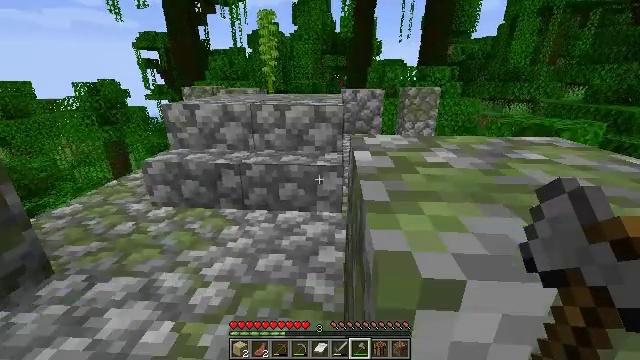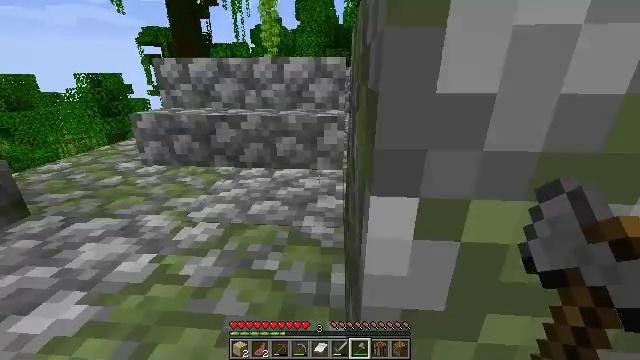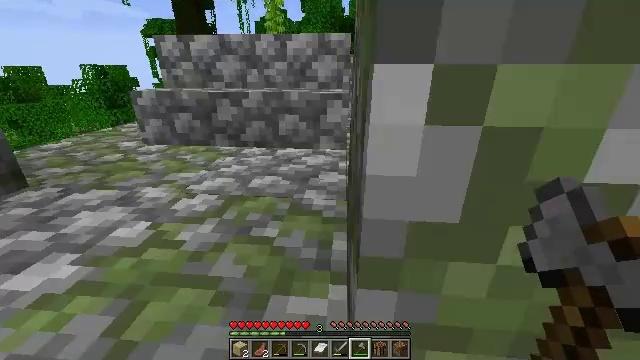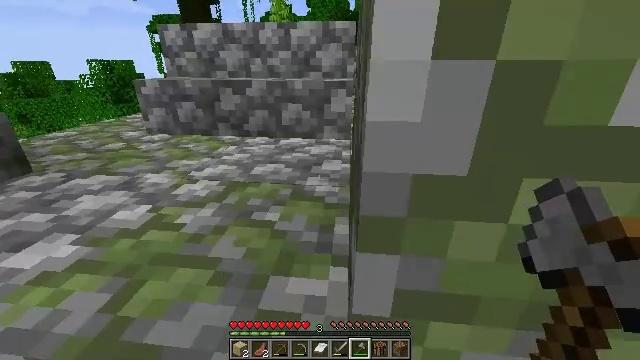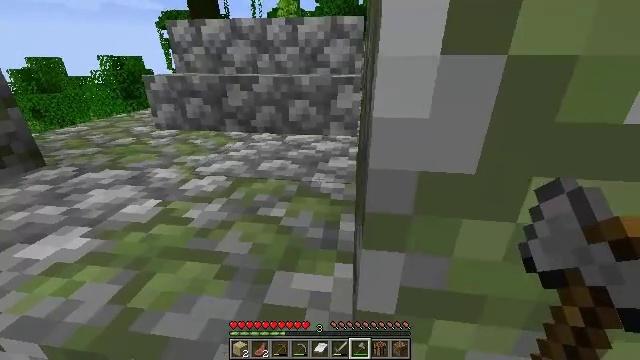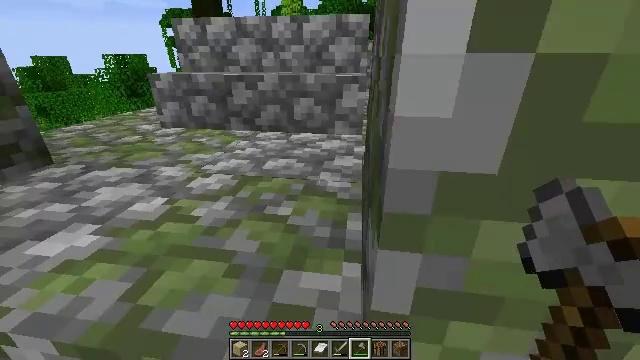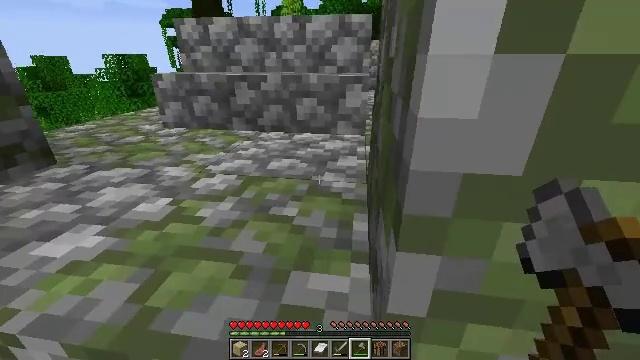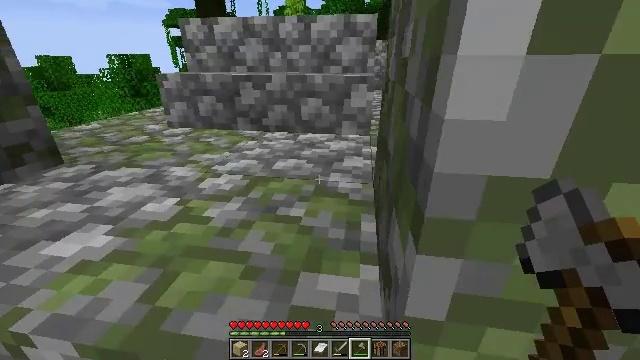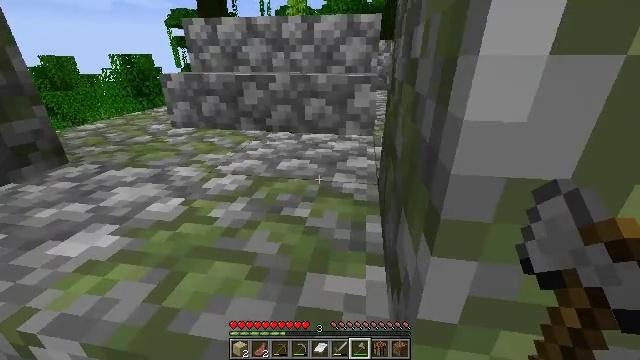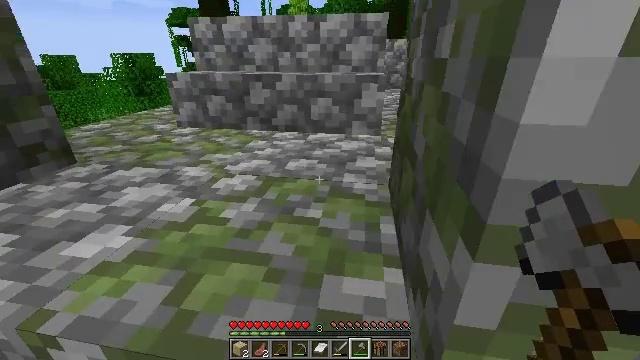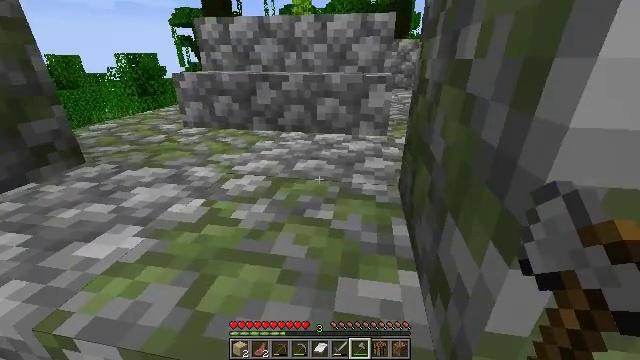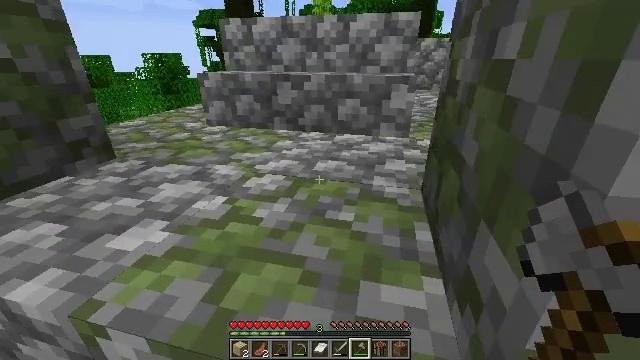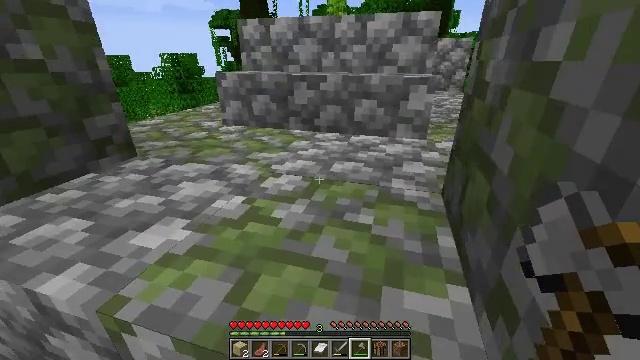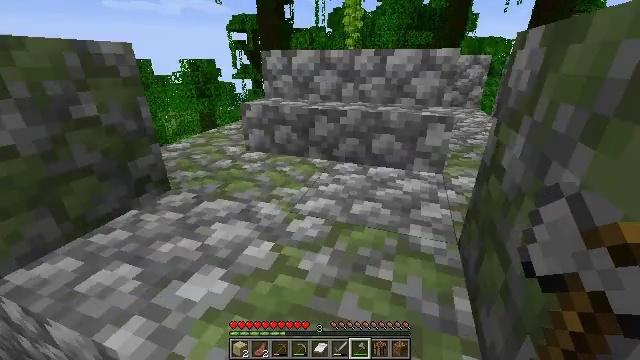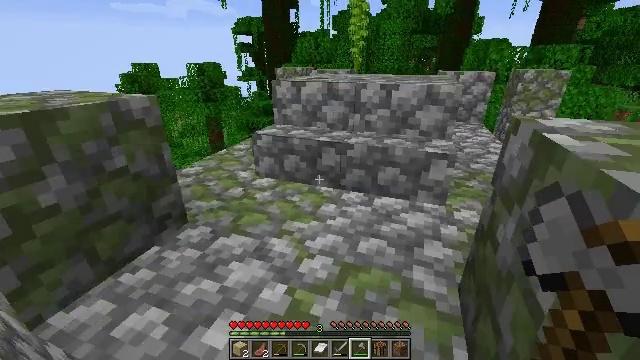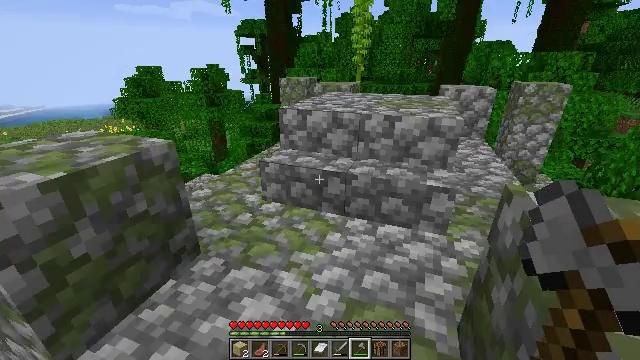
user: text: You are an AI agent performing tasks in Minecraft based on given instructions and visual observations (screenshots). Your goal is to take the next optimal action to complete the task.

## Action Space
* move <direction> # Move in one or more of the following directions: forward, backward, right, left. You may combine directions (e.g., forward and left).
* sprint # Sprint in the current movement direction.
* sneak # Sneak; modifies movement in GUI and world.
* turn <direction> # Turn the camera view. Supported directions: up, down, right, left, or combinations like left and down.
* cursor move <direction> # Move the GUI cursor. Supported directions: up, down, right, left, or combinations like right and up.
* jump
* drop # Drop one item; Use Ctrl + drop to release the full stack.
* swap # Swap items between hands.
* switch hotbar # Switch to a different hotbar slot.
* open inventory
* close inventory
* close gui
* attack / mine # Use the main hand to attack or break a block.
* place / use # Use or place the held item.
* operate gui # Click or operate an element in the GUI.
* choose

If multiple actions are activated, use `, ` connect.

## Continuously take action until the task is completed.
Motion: motion action
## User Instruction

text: Collect some bamboo.
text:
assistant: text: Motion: move forward, jump
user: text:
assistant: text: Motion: move forward, turn left and down, jump
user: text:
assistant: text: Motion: move forward, turn left
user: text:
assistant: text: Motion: move forward, turn left
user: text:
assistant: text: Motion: move forward
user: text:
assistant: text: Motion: move forward
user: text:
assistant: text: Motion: move forward
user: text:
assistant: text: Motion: move forward
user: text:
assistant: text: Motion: move forward
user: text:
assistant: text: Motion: move forward
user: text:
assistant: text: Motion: move forward, turn left
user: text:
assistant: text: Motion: move forward, turn left
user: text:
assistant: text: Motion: move forward, turn left, jump
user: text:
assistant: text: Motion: move forward, jump
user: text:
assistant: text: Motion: move forward, jump
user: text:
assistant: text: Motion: move forward, jump
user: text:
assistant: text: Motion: move forward, jump
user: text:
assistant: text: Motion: move forward, jump
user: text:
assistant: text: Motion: move forward, turn right, jump
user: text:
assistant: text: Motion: move forward, turn right, jump
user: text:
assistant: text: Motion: move forward, turn right, jump
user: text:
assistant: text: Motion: move forward, turn right, jump
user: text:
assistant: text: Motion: move forward, turn right, jump
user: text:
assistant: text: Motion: move forward, jump
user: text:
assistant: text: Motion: move forward, turn right, jump
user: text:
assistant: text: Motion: move forward, turn right, jump
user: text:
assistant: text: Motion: move forward, turn right, jump
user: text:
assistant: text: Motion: move forward, jump
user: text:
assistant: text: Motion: move forward, jump
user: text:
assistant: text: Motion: move forward, jump